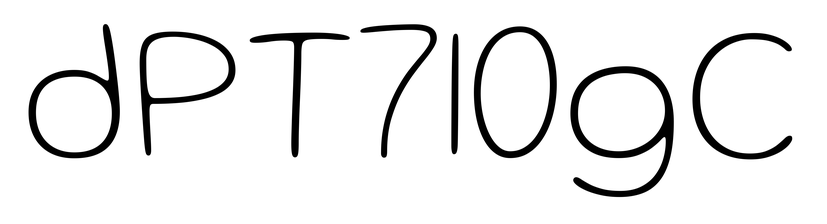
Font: Gluten_Thin